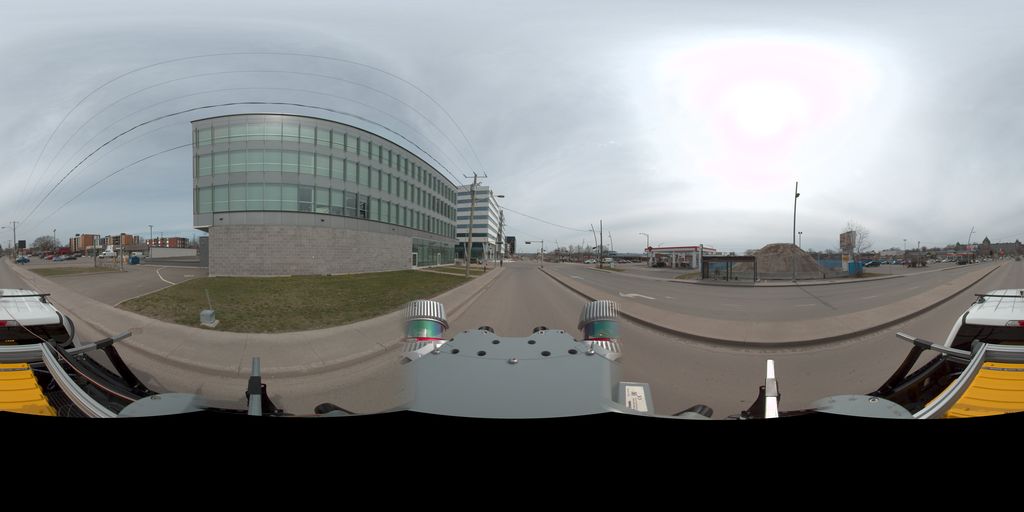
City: quebec_city